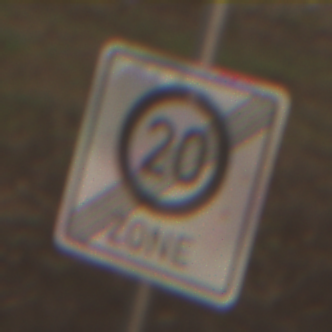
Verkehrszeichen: EndeZone20
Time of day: SunriseSunset
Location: Outdoor (Nature)
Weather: PartlyCloudy
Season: NotSpecified
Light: Natural